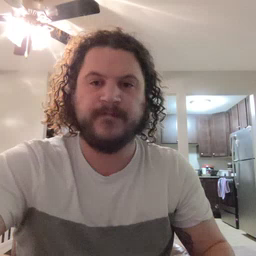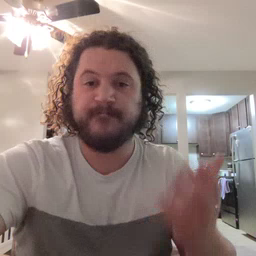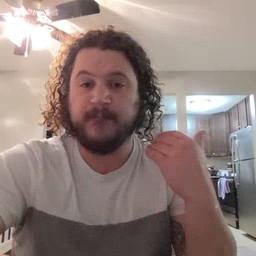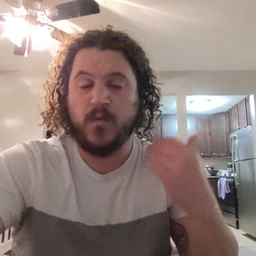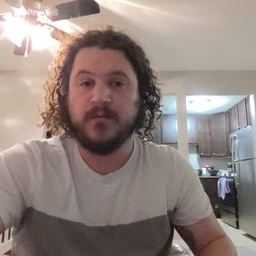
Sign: before